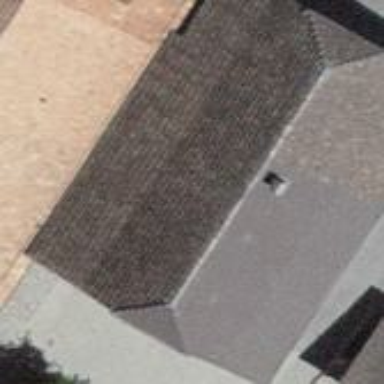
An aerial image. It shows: Farm building with half-hipped roof shape.